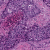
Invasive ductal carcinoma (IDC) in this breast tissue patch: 1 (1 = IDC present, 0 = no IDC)